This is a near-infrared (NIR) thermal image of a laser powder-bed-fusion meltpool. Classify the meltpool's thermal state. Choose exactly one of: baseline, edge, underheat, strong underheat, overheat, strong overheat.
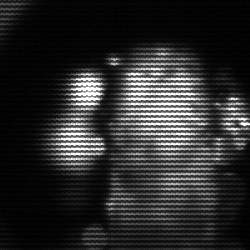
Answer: strong underheat